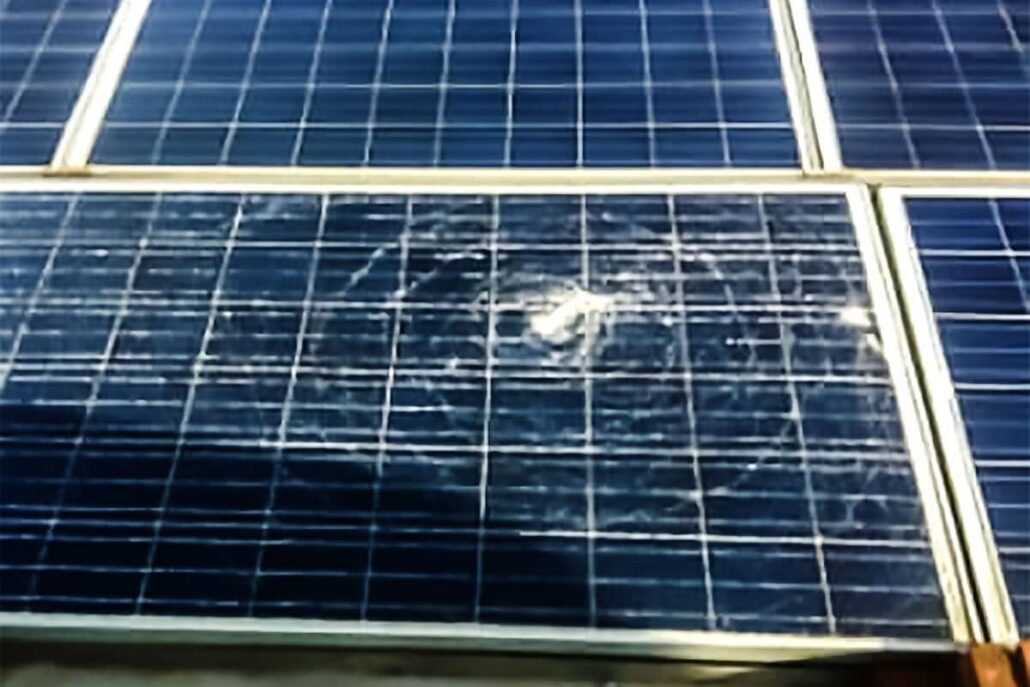
Label: Physical-Damage